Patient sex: M
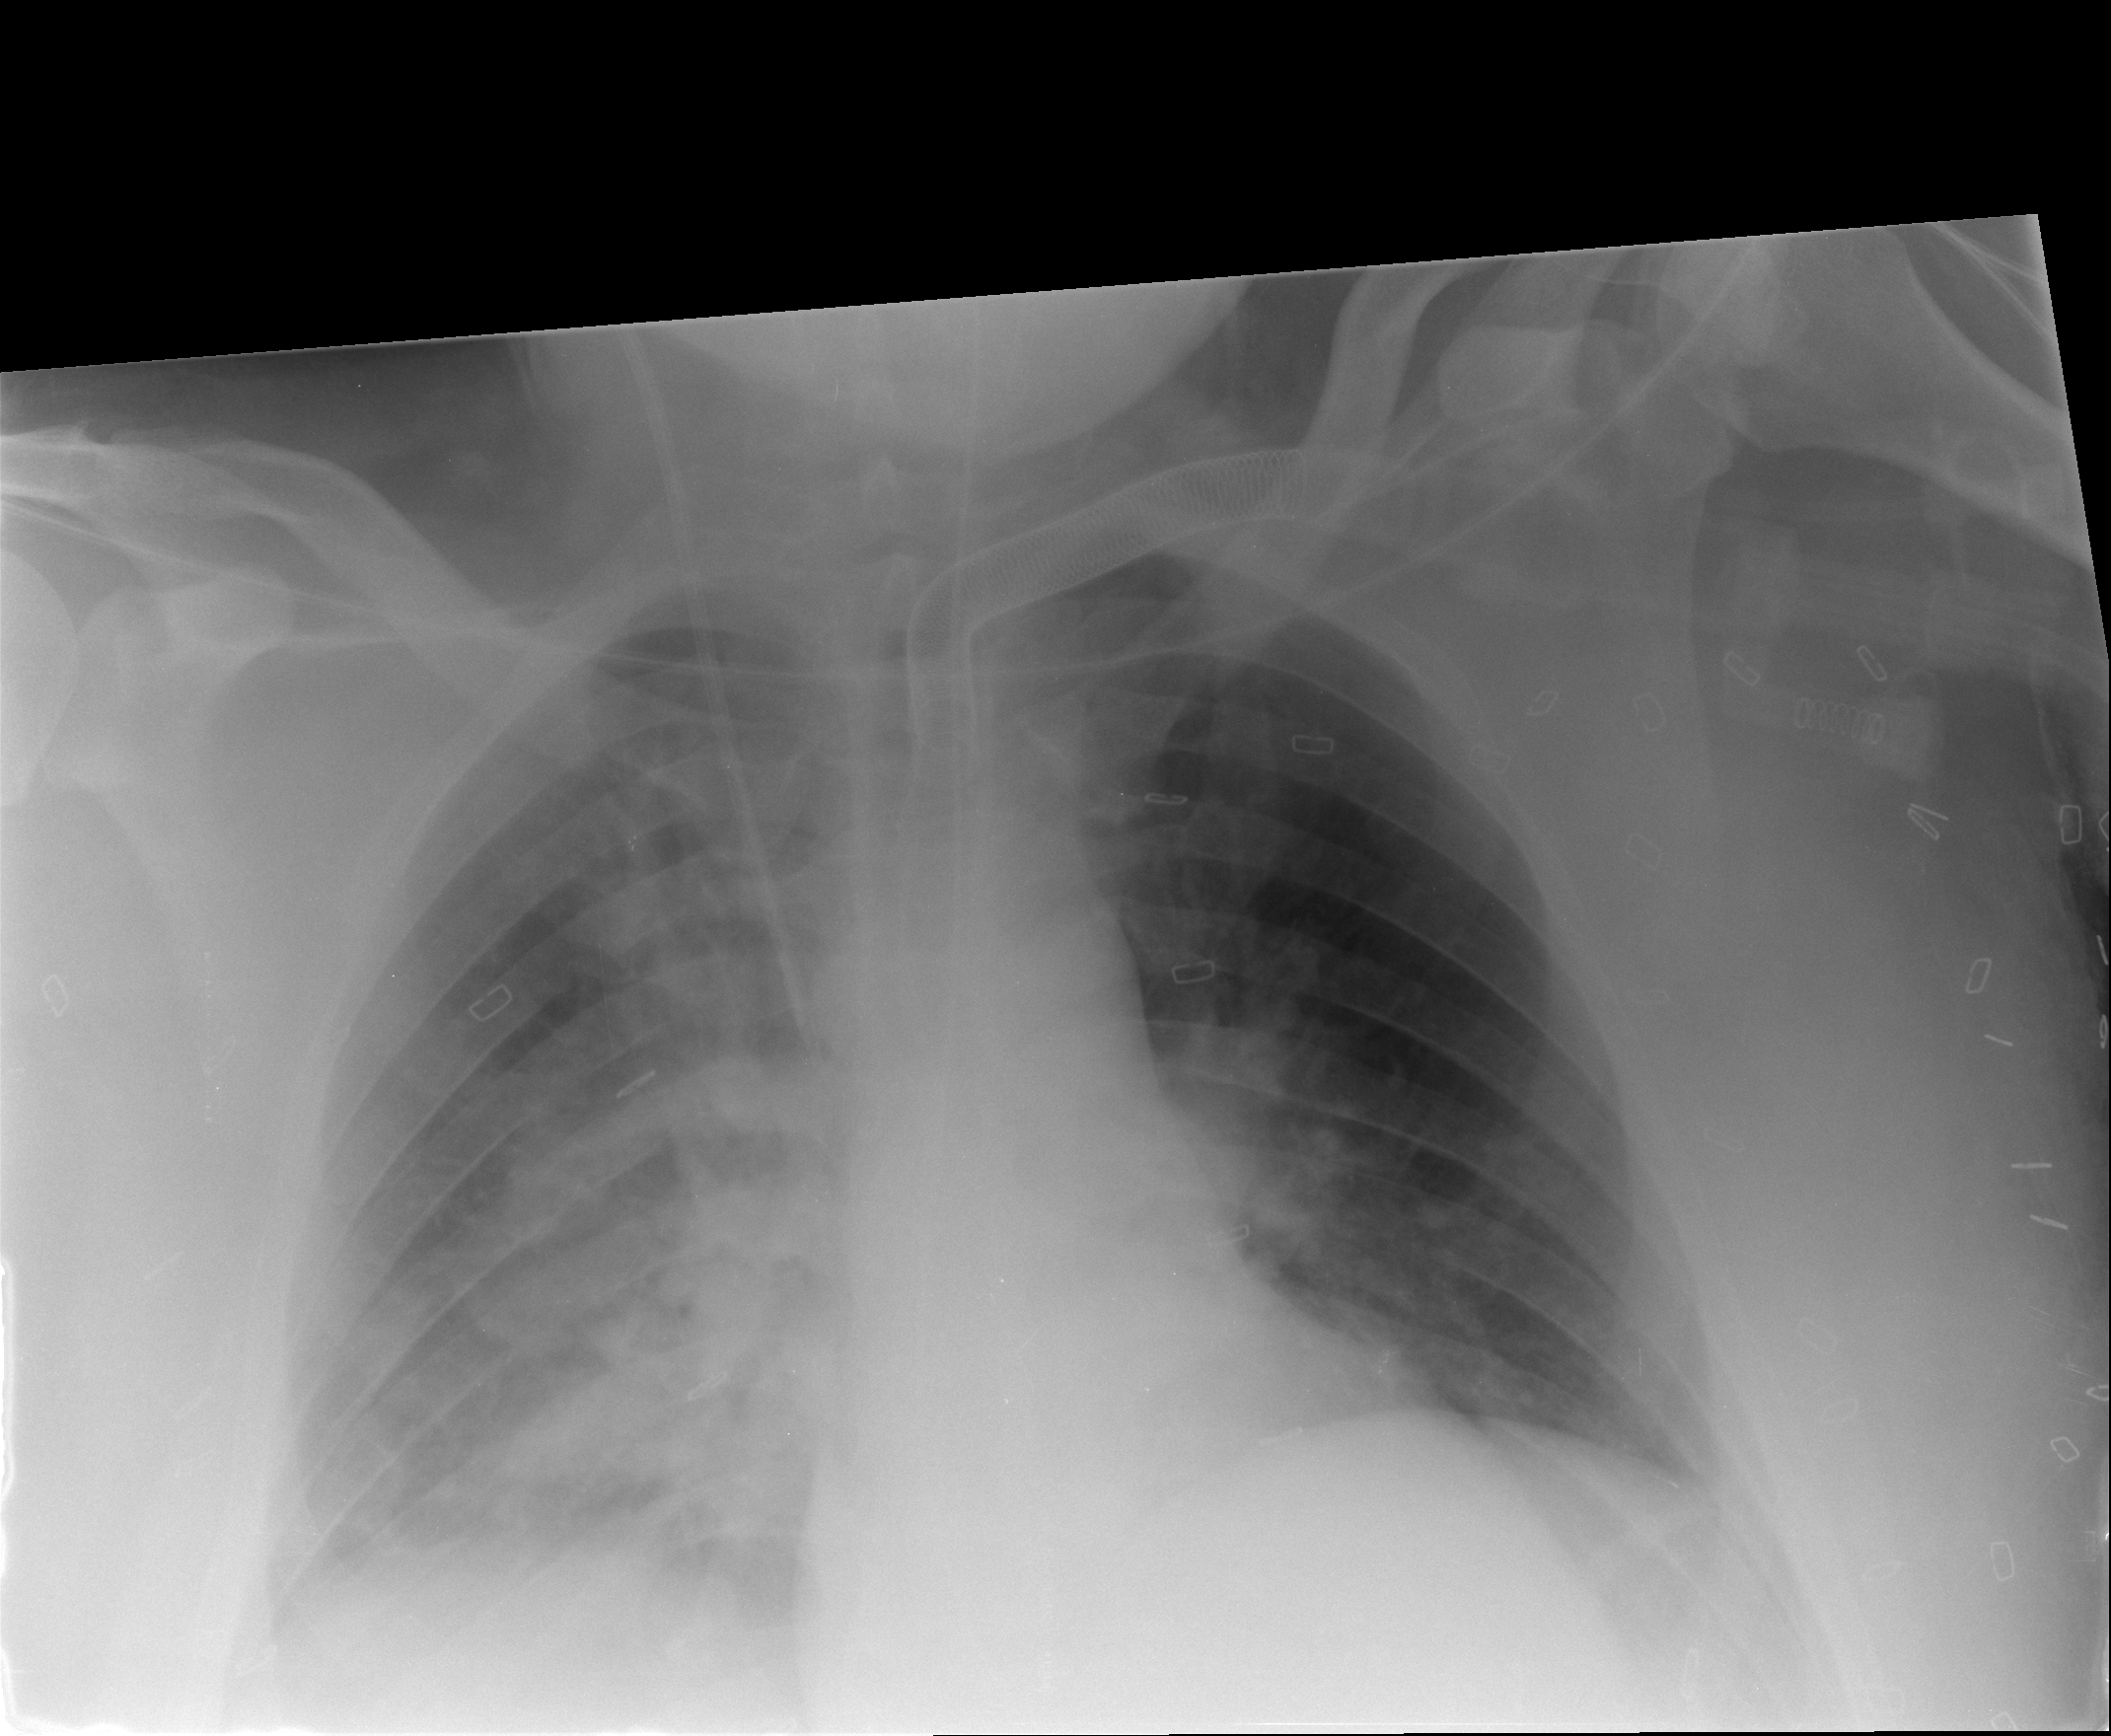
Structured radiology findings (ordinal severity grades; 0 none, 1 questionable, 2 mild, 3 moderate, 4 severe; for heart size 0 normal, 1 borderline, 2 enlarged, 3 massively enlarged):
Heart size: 0
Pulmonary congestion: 3
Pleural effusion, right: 3
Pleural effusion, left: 2
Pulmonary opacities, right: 2
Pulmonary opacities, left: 2
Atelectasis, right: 3
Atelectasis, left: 2